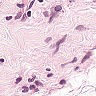
Metastatic tissue present: no